Question: I want the design layout in android like same as shared here in image. there are two separate vertical scrolling. Any help will be appreciated.

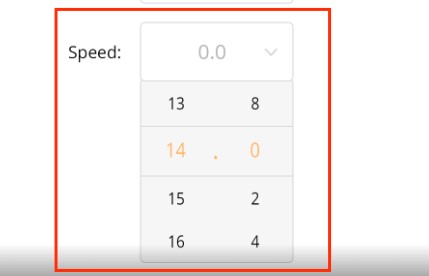
Answer: In your layout put a spinner, for example
'''
<Spinner
android:id="@+id/spinner"
android:layout_width="wrap_content"
android:layout_height="wrap_content"
android:spinnerMode="dropdown"/>
'''
Then, create an adapter for your spinner
See <URL> 'how to'
for 2 scroll list, you can do it like this in your adapter item layout
'''
<LinearLayout
android:layout_width="wrap_content"
android:layout_height="wrap_content"
android:layout_gravity="center"
android:orientation="horizontal">
<NumberPicker
android:id="@+id/picker_month"
android:layout_width="wrap_content"
android:theme="@style/NumberPickerText"
android:layout_height="wrap_content"
android:layout_marginEnd="20dp"
android:layout_marginRight="20dp">
</NumberPicker>
<NumberPicker
android:id="@+id/picker_year"
android:theme="@style/NumberPickerText"
android:layout_width="wrap_content"
android:layout_height="wrap_content">
</NumberPicker>
</LinearLayout>
'''